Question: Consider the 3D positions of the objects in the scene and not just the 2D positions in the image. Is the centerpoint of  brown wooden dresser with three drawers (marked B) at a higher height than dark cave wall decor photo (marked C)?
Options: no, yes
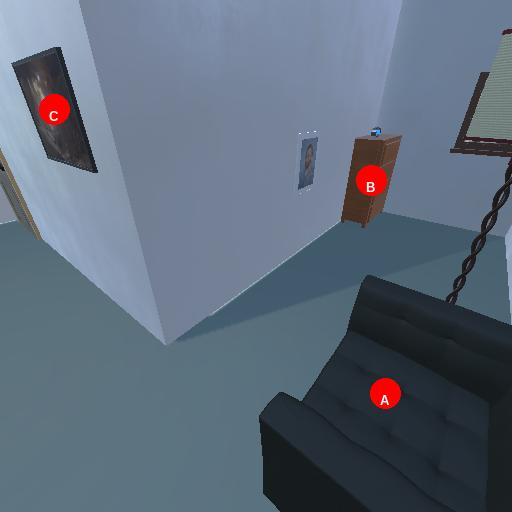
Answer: no